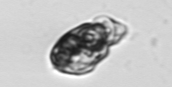
Label: Proterythropsis